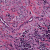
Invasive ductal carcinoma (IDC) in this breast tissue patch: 0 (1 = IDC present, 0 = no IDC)